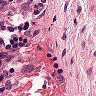
Metastatic tissue present: no